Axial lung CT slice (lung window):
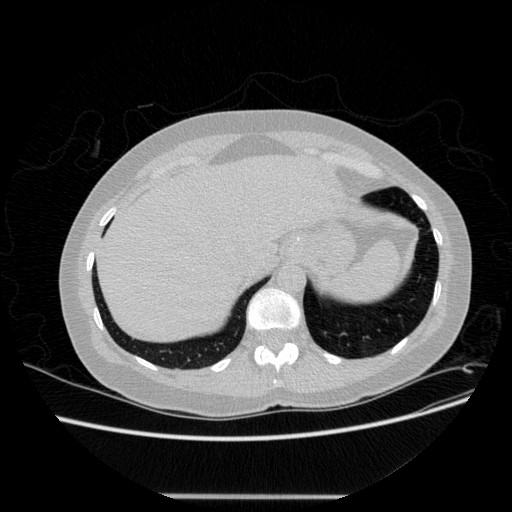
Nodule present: no